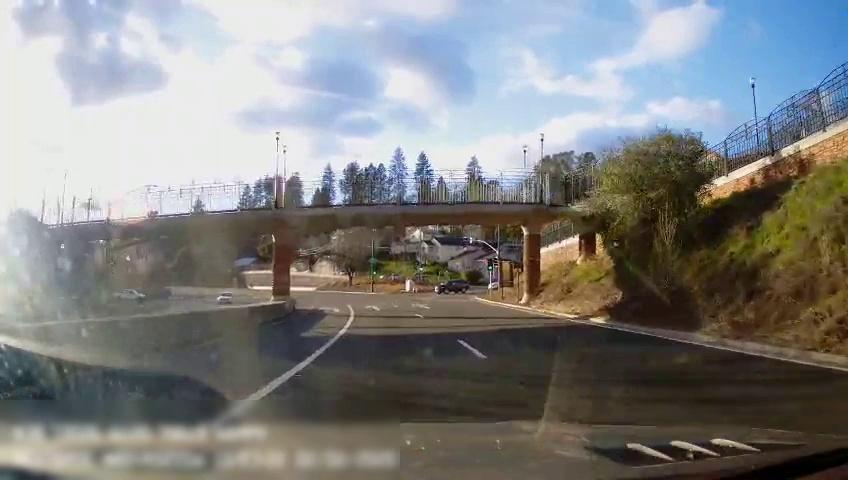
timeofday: Day
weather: Sunny
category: Drivable Space
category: Drivable Space
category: Vehicles | Car
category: Vehicles | Truck
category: Vehicles | SUV
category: Vehicles | Car
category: Lanes | Current Lane
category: Lanes | Current Lane
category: Lanes | Current Lane
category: Lanes | Alternate Lane
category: Traffic | Lights
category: Traffic | Lights
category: Traffic | Lights